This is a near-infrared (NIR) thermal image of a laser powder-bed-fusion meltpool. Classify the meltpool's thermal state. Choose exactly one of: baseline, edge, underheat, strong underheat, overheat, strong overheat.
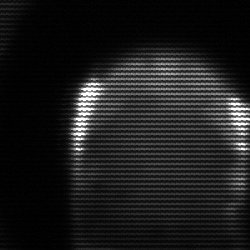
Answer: edge